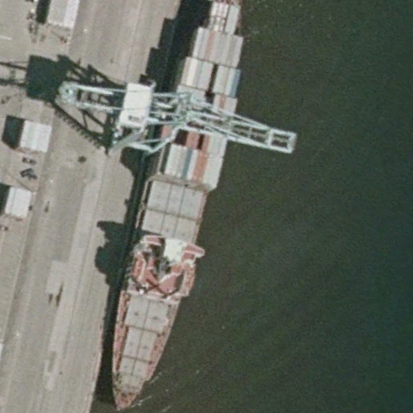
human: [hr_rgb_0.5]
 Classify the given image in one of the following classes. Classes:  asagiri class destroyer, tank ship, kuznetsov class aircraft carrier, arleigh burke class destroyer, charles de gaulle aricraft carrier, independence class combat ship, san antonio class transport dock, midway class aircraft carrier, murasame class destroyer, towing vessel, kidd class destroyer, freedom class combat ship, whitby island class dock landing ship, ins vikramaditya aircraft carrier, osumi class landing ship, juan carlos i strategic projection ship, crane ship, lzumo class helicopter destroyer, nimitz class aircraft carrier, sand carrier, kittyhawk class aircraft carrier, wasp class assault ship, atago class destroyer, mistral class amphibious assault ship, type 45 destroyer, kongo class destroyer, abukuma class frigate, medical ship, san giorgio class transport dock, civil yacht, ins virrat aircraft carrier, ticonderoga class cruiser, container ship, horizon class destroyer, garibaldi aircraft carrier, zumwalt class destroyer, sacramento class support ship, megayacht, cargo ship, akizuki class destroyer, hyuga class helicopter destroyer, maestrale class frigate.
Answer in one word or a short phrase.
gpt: Container ship